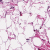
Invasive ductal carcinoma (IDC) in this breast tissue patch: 0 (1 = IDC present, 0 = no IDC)